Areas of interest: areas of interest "Botanical Garden"
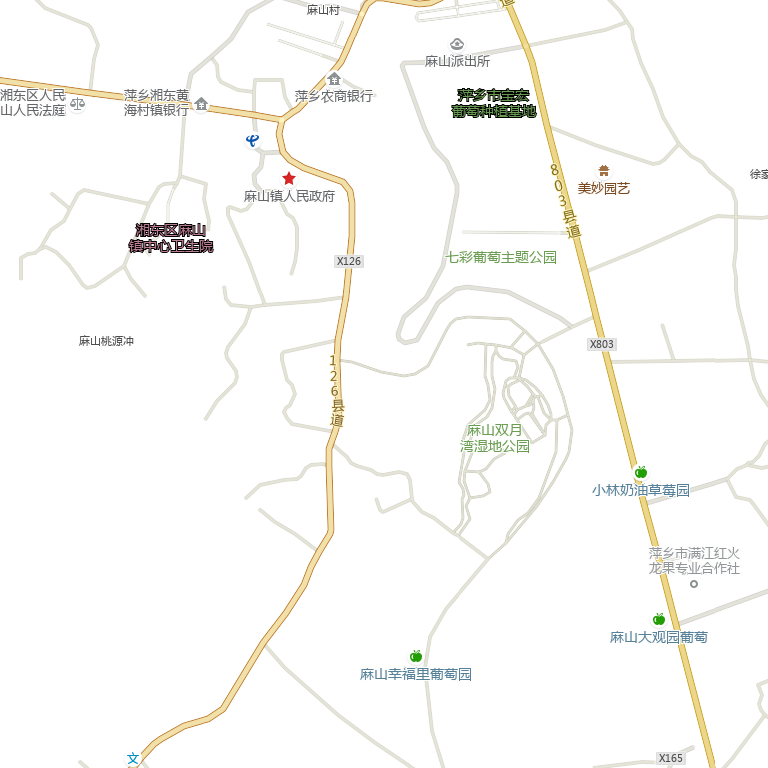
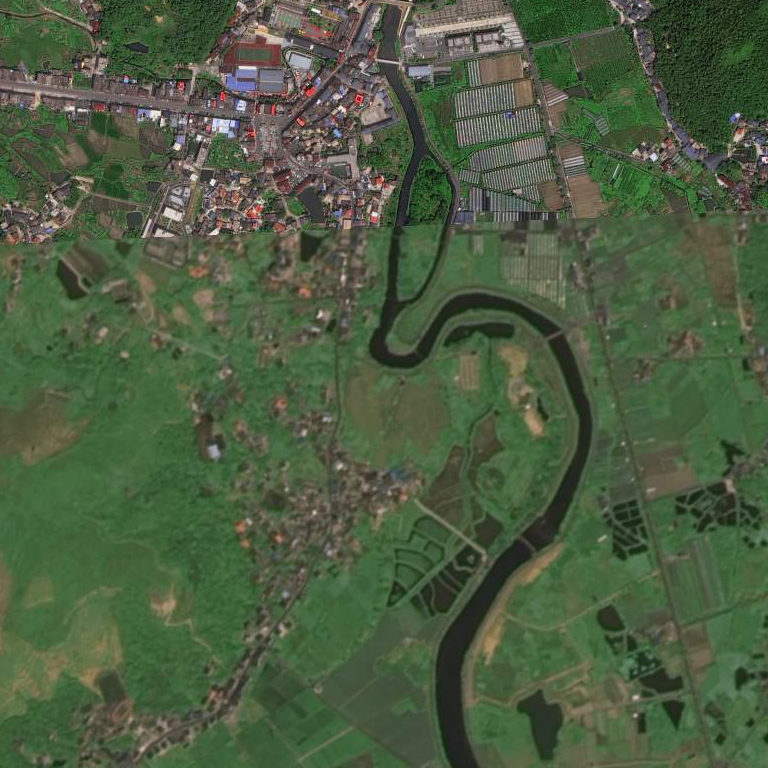